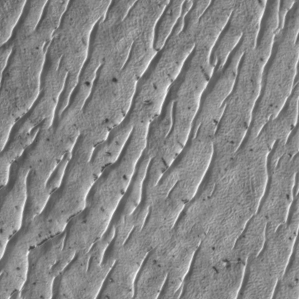
Label: frost